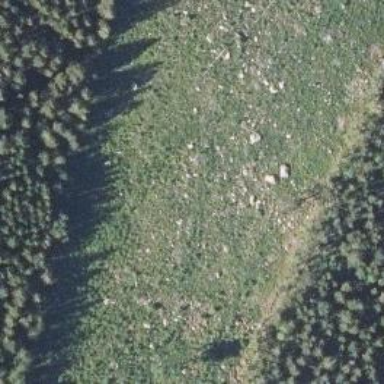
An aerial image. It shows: Clearcut area used for logging with scrub vegetation.